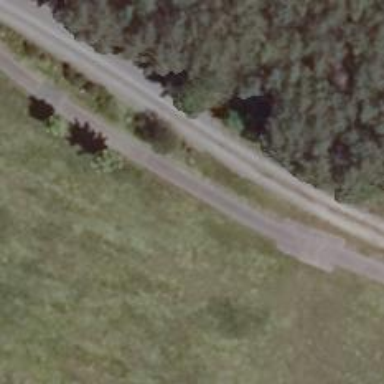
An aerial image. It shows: Asphalt cycleway.